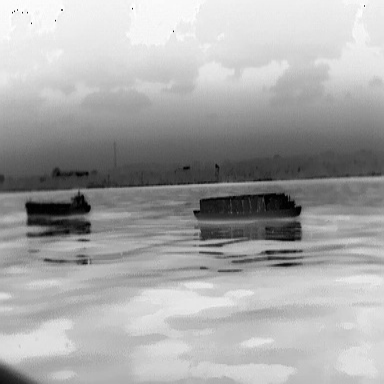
There is a liner in the infrared image.